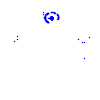
Particle: kaon